Question: I am SQL Server devloper who is trying to optimize a Sybase query. I am trying to get a non cluster index to seek, but it keeps doing scan, just wanted to confirm is "seek" possible in Sybase if yes how to acheve a non cluster index seek?
I have a query like below (* is actually some 32 columns)
SELECT
t.*
FROM dbo.g1_positions t
WHERE t.source_date = (select max(source_date) from g1_positions)
I have 3 non cluster index (no cluster index) on table as below
1. index named primary_key on columns entity_id, bgnref, retnum, source_date
2. index named idx_entdte on columns entity_id, source_date
3. index named idx_bgndte on columns bgnref, source_date
The inner query (which calculates max does index scan on idx_entdte), outer index by default does a table scan, if I force an index it does index scan and some thing extra which is decribe by
"Using I/O Size 2 Kbytes for data pages.
With MRU Buffer Replacement Strategy for data pages.
"
My guess is this equivalent to "look up" we have in SQL Server.
After forcing index i do not see performance gain I was just wondering what can i do get performance improvement.
I can not do any changes on table like creating/droping/modifying index.
Just to give idea of lookup in SQL Server work.
Suppose we have table Employee with 4 records.

If a query uses non cluster index on Emp_id it will reach Leaf Node and to get actual data will use pointer to read actual data(row) on heap. This process using pointer is called LookUp
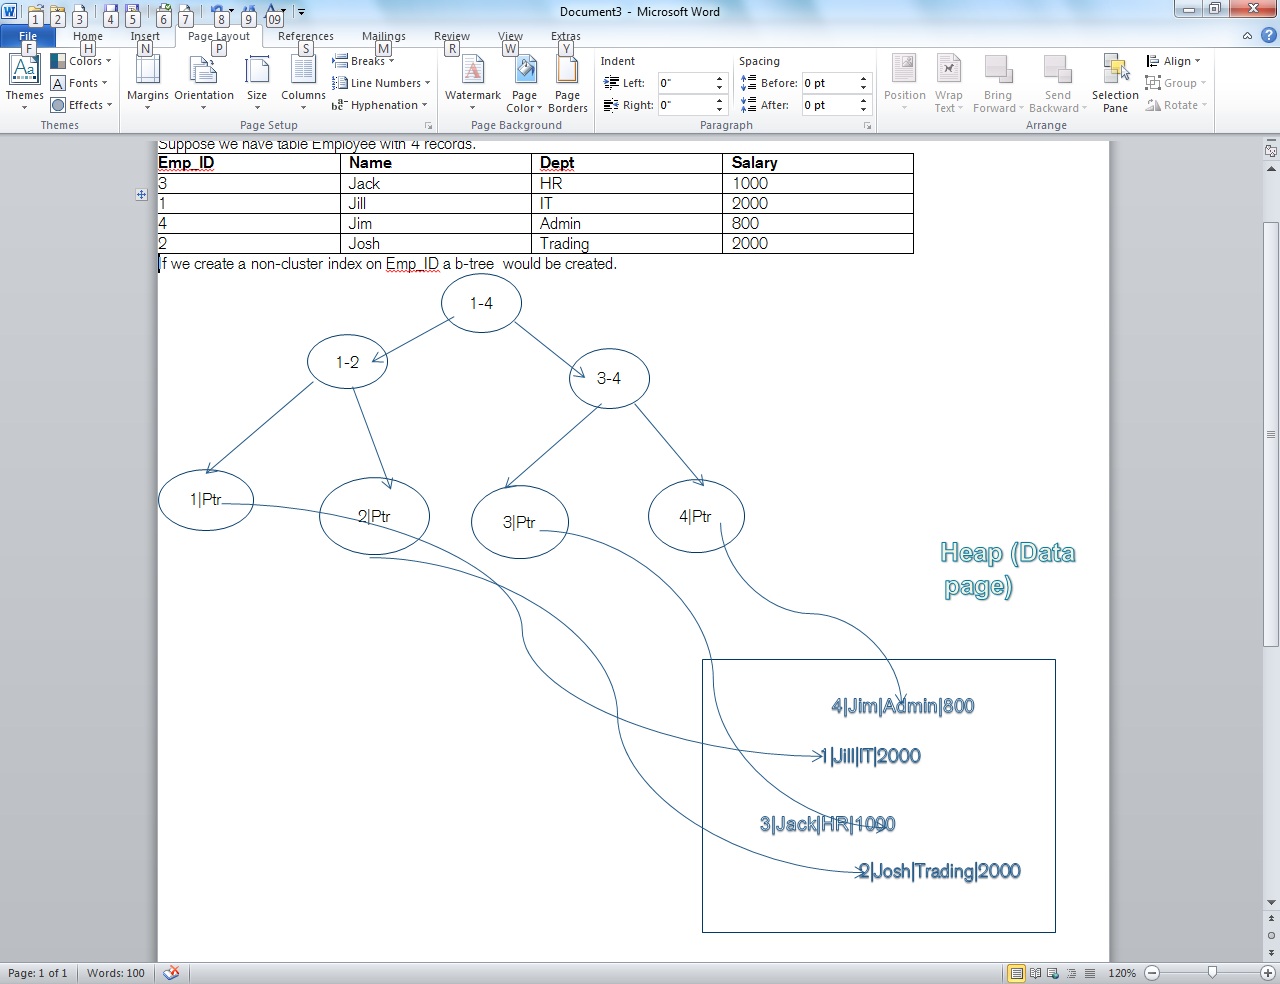
Answer: If it's not using it supposedly it's because the table scan is better.
That might be because the statistics are off! <URL>
If needed, you can force the use of the index, for more info check <URL>.